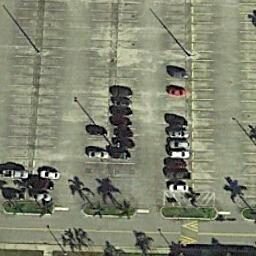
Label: parking_lot